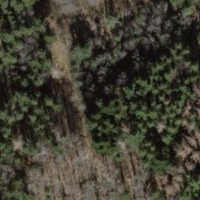
EUNIS habitat code: 44
Species observed at this site:
Cephalanthera rubra